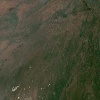
Label: land